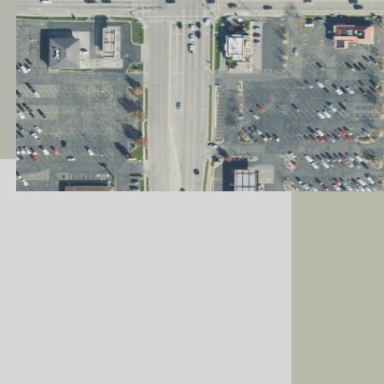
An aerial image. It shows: Retail area.